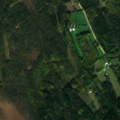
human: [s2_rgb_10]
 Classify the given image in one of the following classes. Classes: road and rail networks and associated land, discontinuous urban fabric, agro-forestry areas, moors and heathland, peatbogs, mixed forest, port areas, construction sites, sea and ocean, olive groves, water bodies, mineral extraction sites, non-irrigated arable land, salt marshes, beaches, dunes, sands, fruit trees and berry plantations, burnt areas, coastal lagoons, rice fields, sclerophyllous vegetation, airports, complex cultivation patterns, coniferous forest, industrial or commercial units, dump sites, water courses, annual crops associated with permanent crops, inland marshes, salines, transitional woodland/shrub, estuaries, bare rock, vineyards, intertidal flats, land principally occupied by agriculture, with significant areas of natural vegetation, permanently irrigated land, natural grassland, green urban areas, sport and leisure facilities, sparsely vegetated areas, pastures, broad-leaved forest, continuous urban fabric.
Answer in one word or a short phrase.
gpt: coniferous forest, mixed forest, transitional woodland/shrub